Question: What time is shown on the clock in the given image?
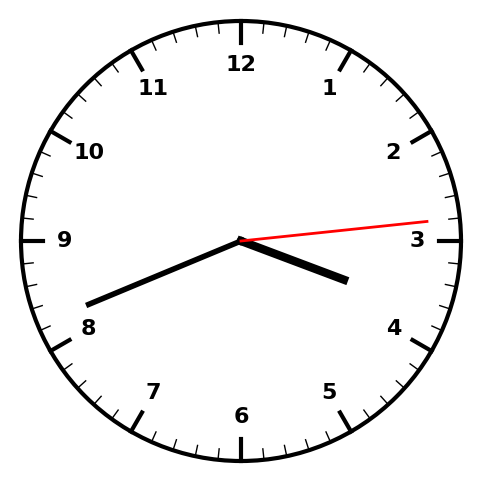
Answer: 03:41:14